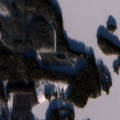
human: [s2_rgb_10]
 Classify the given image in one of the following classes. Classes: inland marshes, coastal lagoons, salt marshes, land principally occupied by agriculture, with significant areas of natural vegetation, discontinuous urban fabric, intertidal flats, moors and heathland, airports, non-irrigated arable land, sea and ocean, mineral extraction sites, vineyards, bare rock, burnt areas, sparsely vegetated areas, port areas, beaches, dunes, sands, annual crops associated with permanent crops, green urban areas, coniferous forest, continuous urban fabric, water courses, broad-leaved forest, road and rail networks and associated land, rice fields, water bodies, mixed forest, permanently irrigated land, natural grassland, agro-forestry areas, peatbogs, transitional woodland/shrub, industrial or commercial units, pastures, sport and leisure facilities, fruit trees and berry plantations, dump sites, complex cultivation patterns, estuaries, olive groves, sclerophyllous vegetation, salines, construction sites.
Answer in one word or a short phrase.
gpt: coniferous forest, mixed forest, water bodies